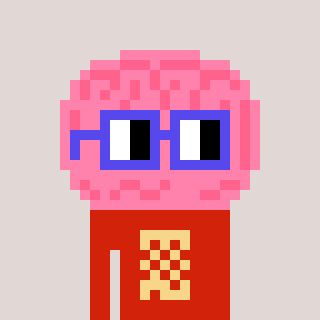
a pixel art character with square blue glasses, a brain-shaped head and a red-colored body on a warm background